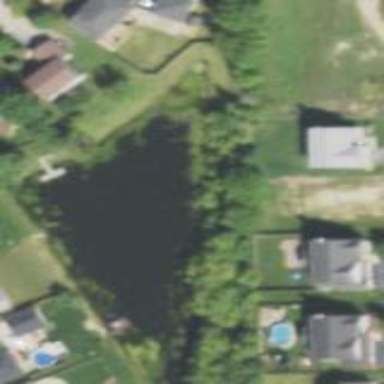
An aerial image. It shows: Pond surrounded by natural water.